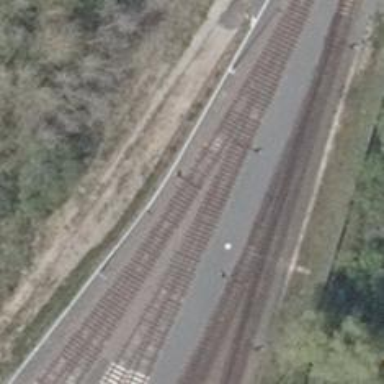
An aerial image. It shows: Railway switch with turnout to the right.